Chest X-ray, PA view. Patient: 75 years old, sex M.
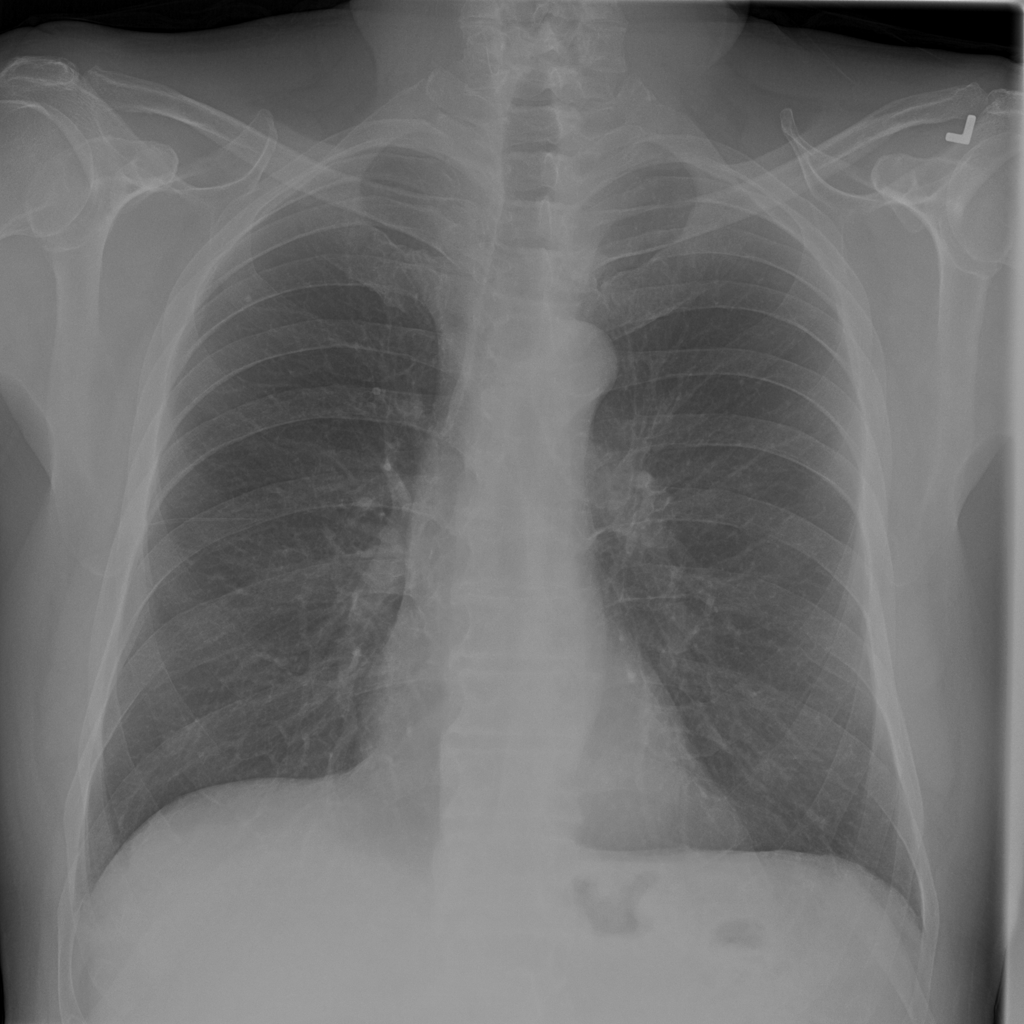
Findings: No Finding